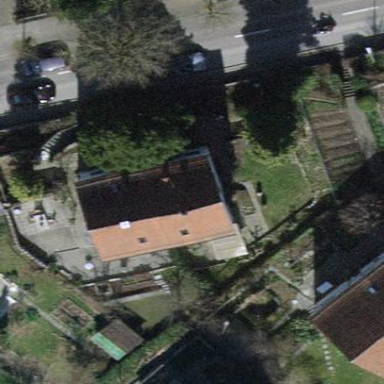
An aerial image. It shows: Building with tile roof.